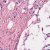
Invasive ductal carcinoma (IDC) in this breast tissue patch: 1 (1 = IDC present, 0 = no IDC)